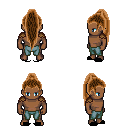
a pixel art fantasy rpg character, male body template, human, dark skin, leather shoulder armor, teal pants, brown extra-long topknot hairstyle, black slippers, four views (front, back, left, right), 2x2 character sprite sheet, small pixel art, hard edges, no anti-aliasing